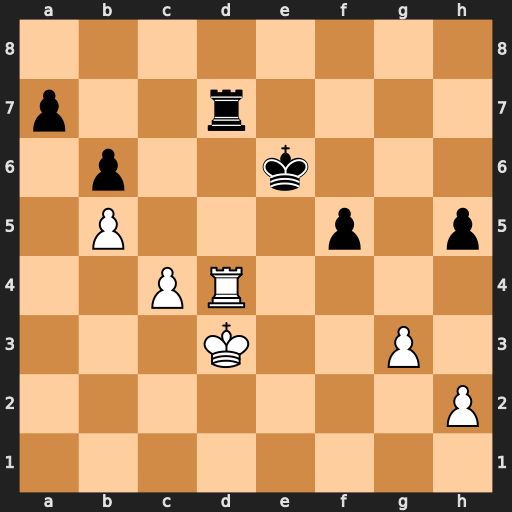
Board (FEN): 8/p2r4/1p2k3/1P3p1p/2PR4/3K2P1/7P/8
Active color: w
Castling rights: -
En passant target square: -
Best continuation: Rxd7 Kxd7 Ke3 Kd6 Kf4